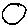
Label: circle